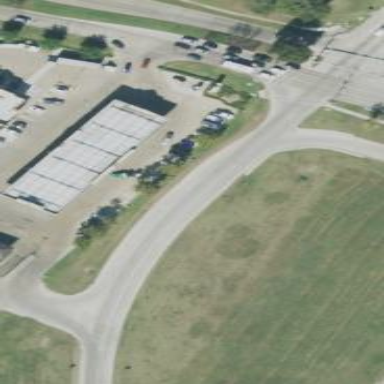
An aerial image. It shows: Fuel station located under roof.